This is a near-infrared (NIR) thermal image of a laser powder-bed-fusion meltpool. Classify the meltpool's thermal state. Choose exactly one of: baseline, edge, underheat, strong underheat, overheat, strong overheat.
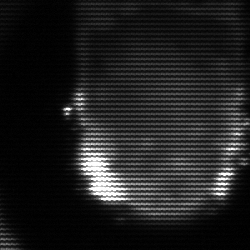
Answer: baseline